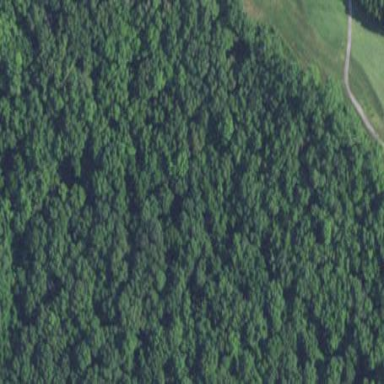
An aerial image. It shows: Beautiful woodland area.